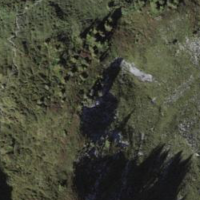
EUNIS habitat code: 23
Species observed at this site:
Parnassia palustris